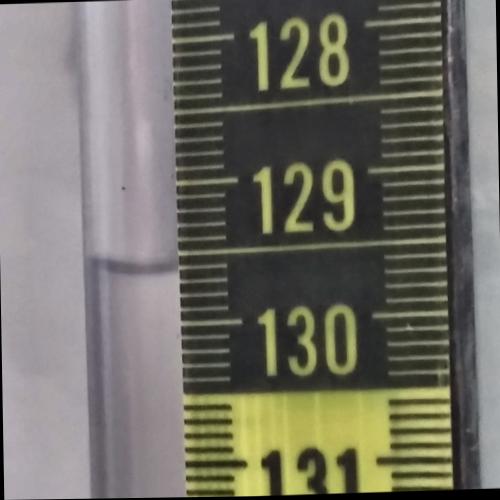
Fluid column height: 129.6 cm